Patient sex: M
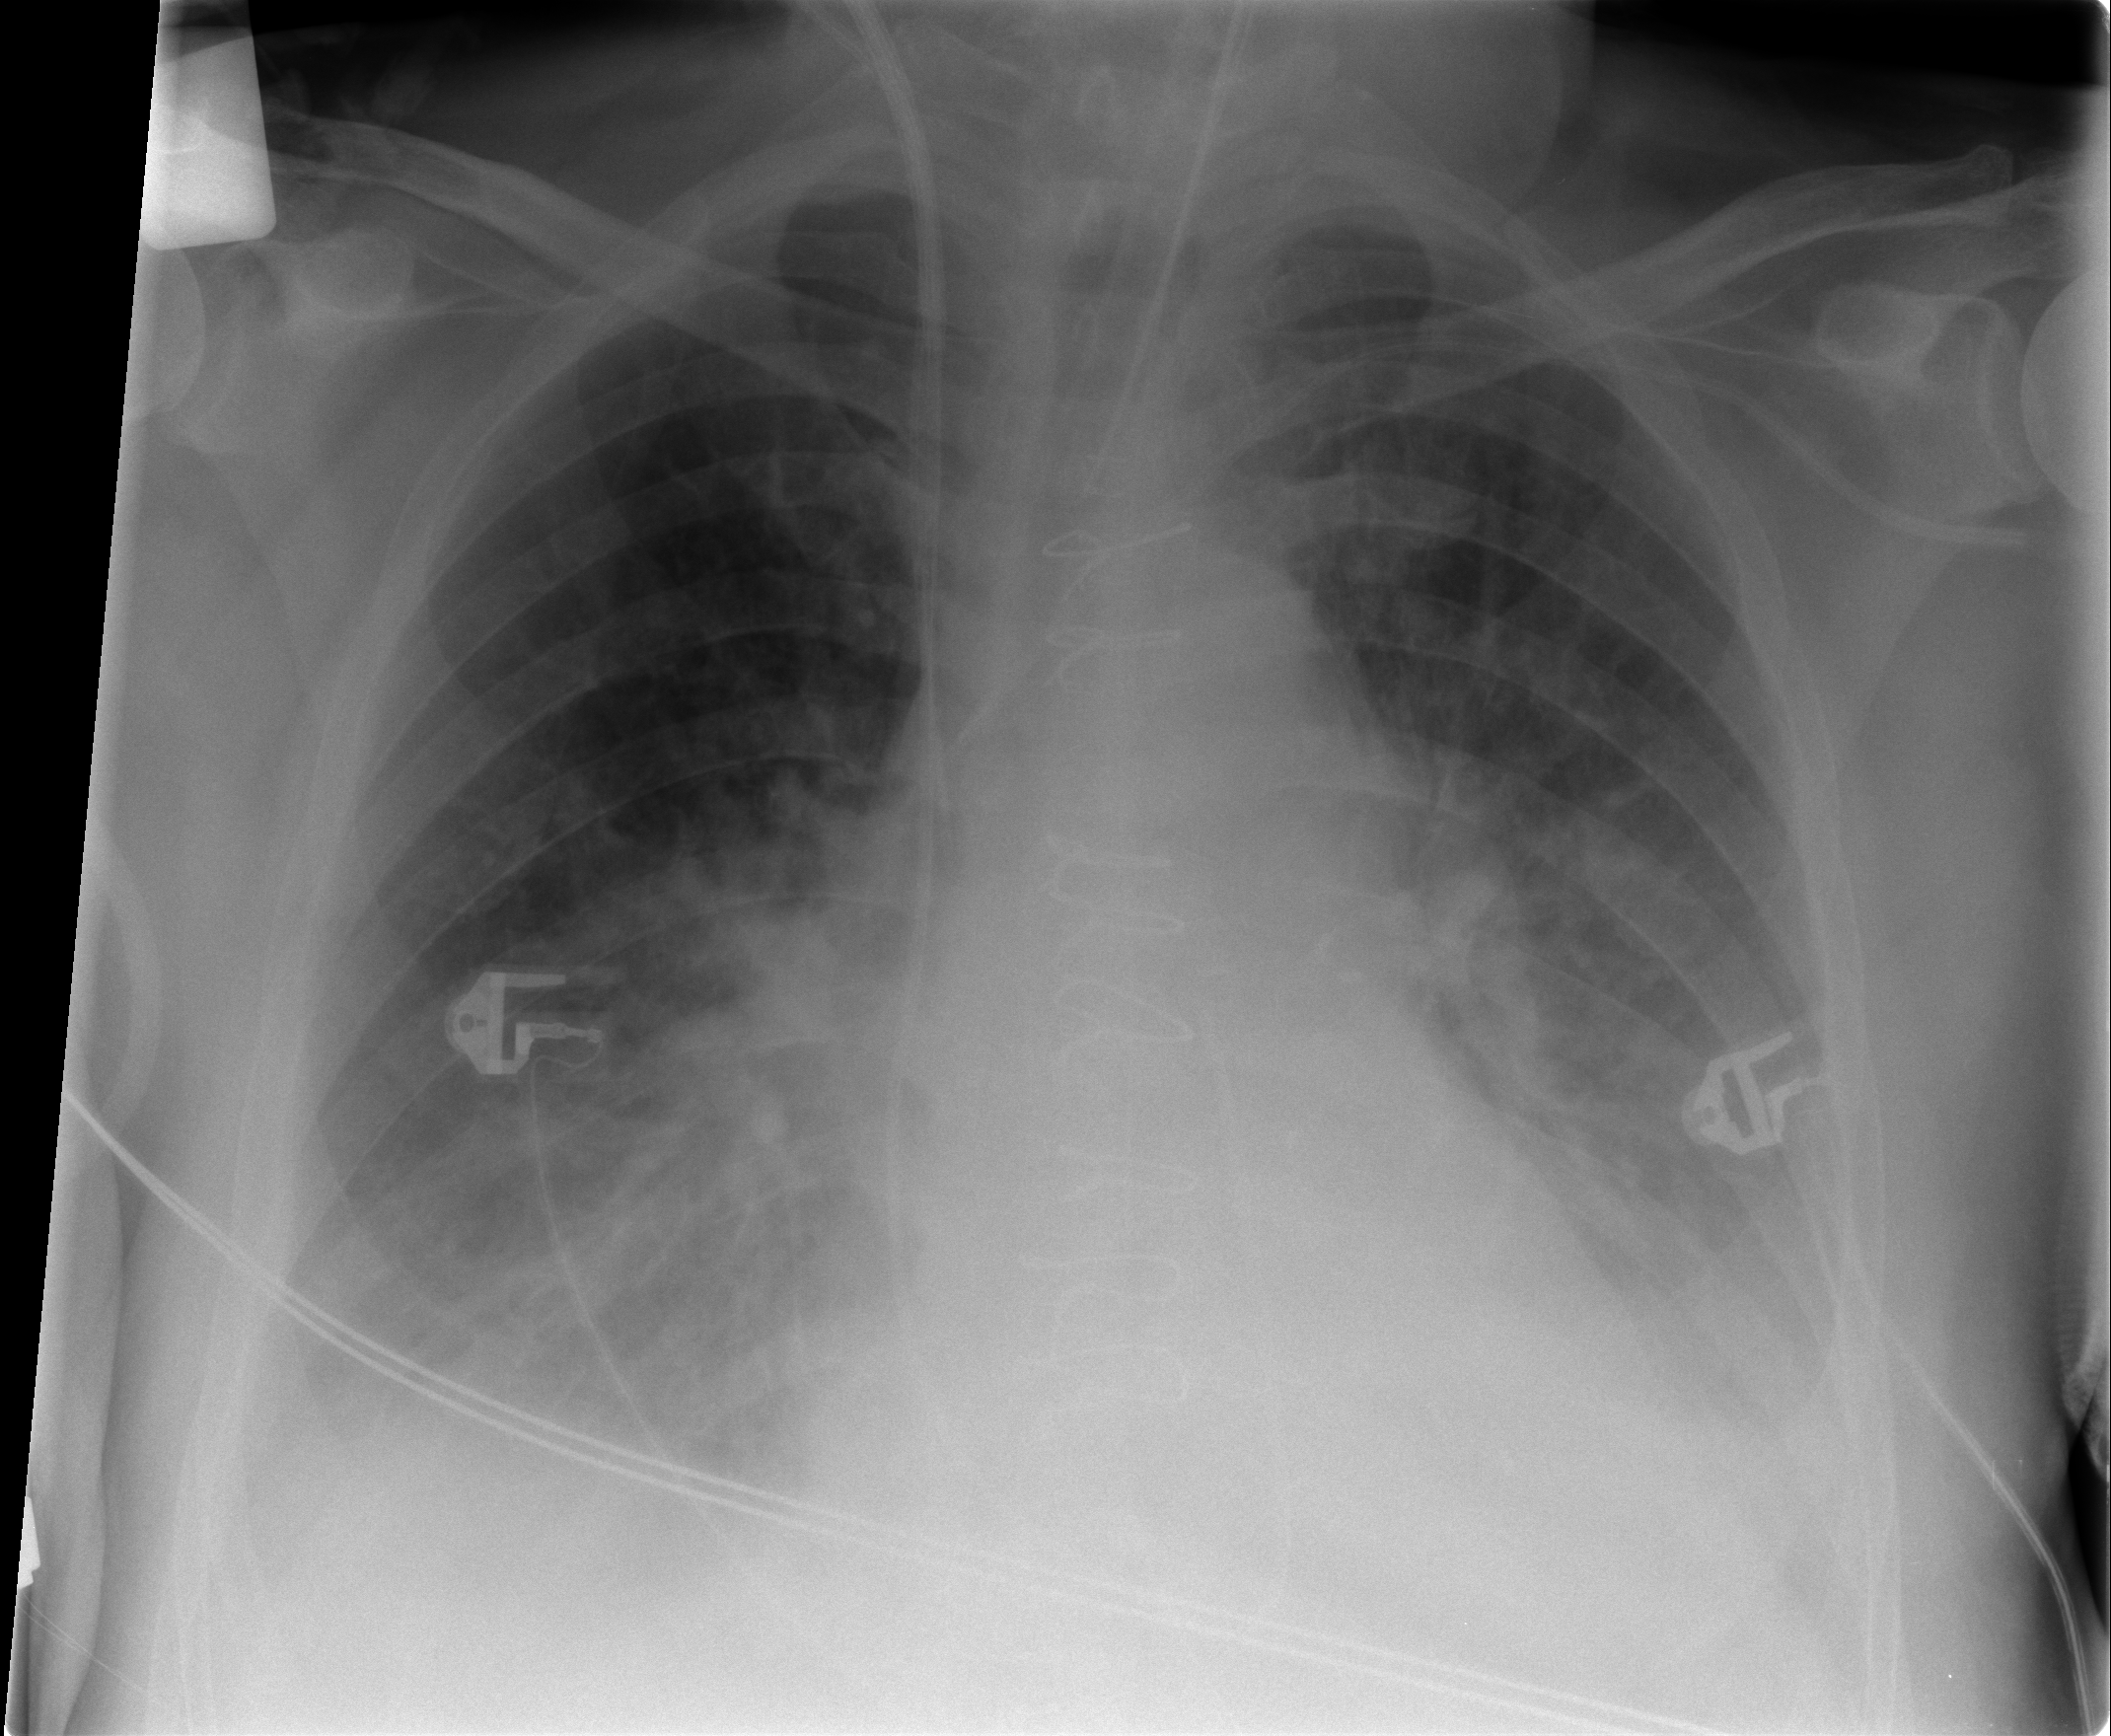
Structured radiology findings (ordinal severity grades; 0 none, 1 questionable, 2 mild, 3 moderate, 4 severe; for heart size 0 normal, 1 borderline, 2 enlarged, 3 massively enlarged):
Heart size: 1
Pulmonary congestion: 2
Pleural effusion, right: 2
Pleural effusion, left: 1
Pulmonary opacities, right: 0
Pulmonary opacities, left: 0
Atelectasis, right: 3
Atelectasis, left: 2